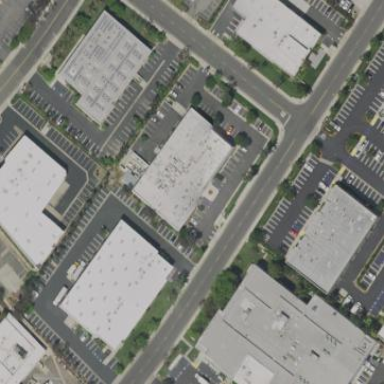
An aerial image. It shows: Commercial building.